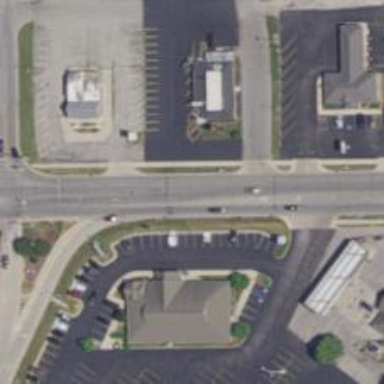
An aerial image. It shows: Secondary road with separate asphalt sidewalk.